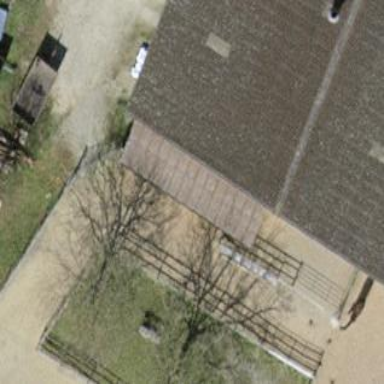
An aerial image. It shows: View of roof of building.